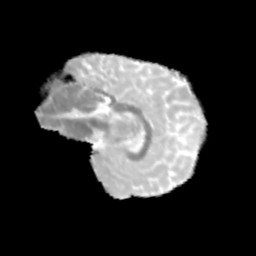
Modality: MD
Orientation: sagittal
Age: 9
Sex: female
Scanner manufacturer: siemens
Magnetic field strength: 3 T
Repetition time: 3.8 s
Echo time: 0.07 s